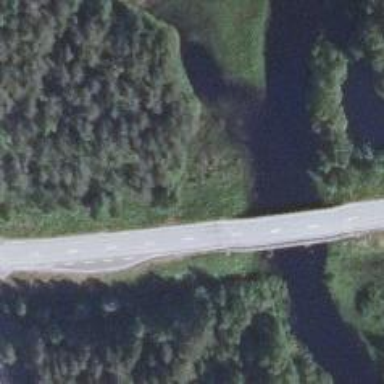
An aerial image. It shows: Primary highway bridge with asphalt surface.